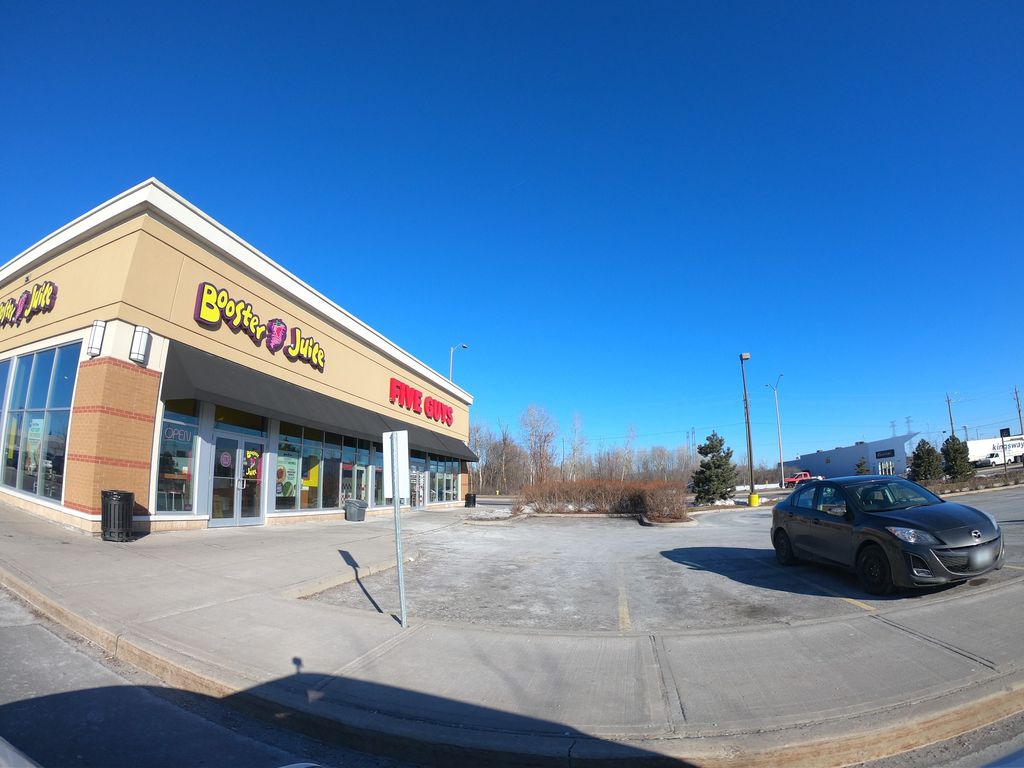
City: ottawa-gatineau